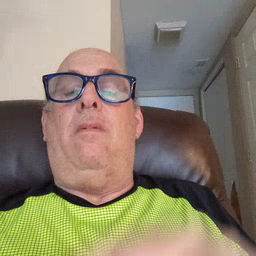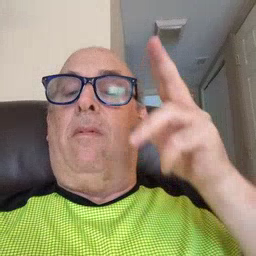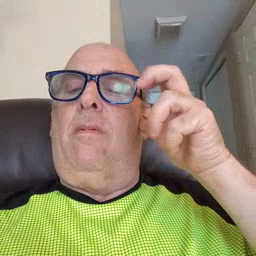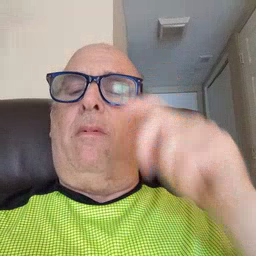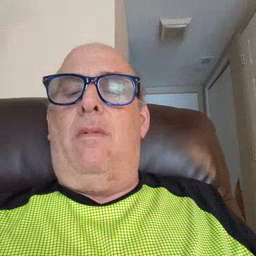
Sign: radio